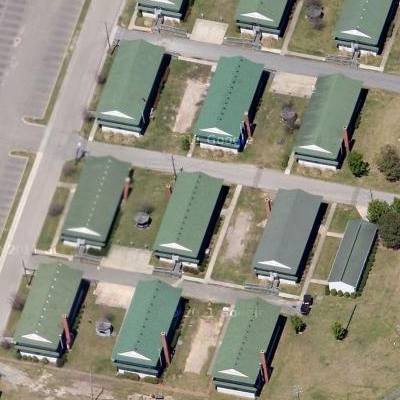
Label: Resident